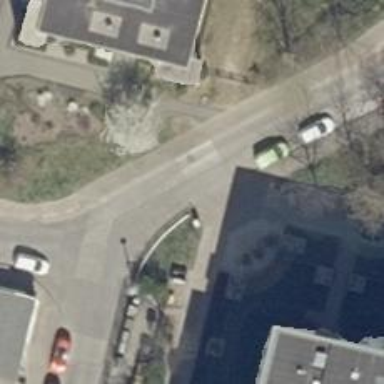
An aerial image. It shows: Concrete footway.